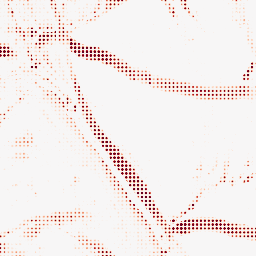
Category: morphological
Decomposition family: morphological_rect
Decomposition parameters: operation: opening
width: 10
height: 20
Upsampling method: sinc_blackman
Upsampling parameters: scale: 8
kernel_size: 4
Upsampling scale: 8